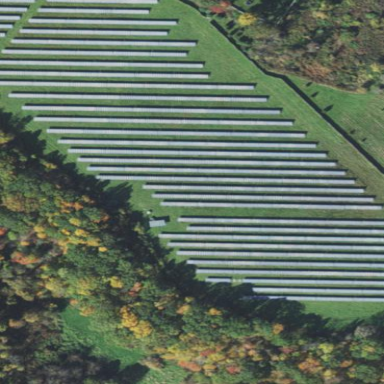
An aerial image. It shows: Solar photovoltaic power plant surrounded by fence.